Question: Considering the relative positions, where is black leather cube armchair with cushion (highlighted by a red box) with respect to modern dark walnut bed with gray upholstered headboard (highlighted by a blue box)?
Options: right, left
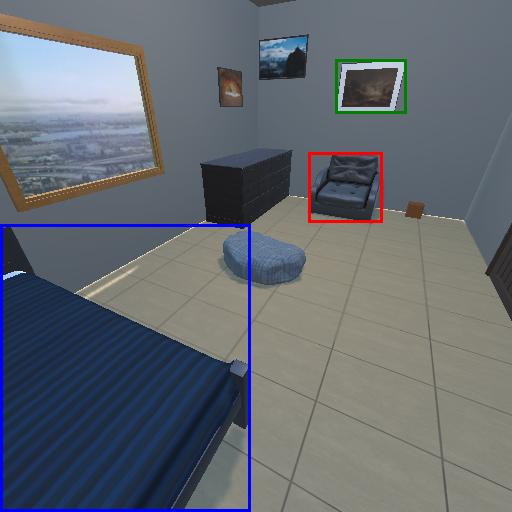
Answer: right